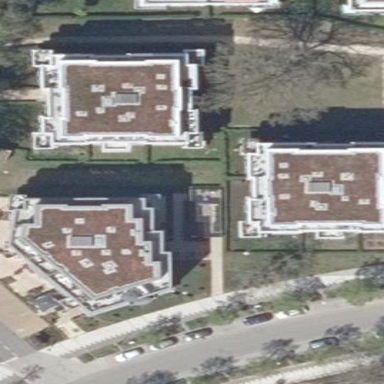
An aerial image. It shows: Apartment building with flat roof covered in grass.